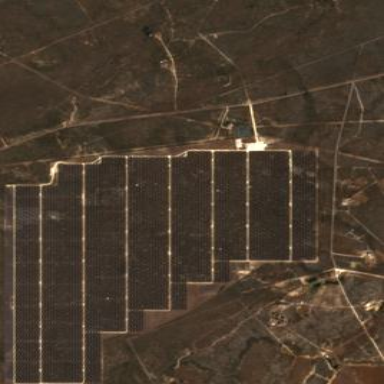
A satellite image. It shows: Solar power plant utilizing photovoltaic technology.